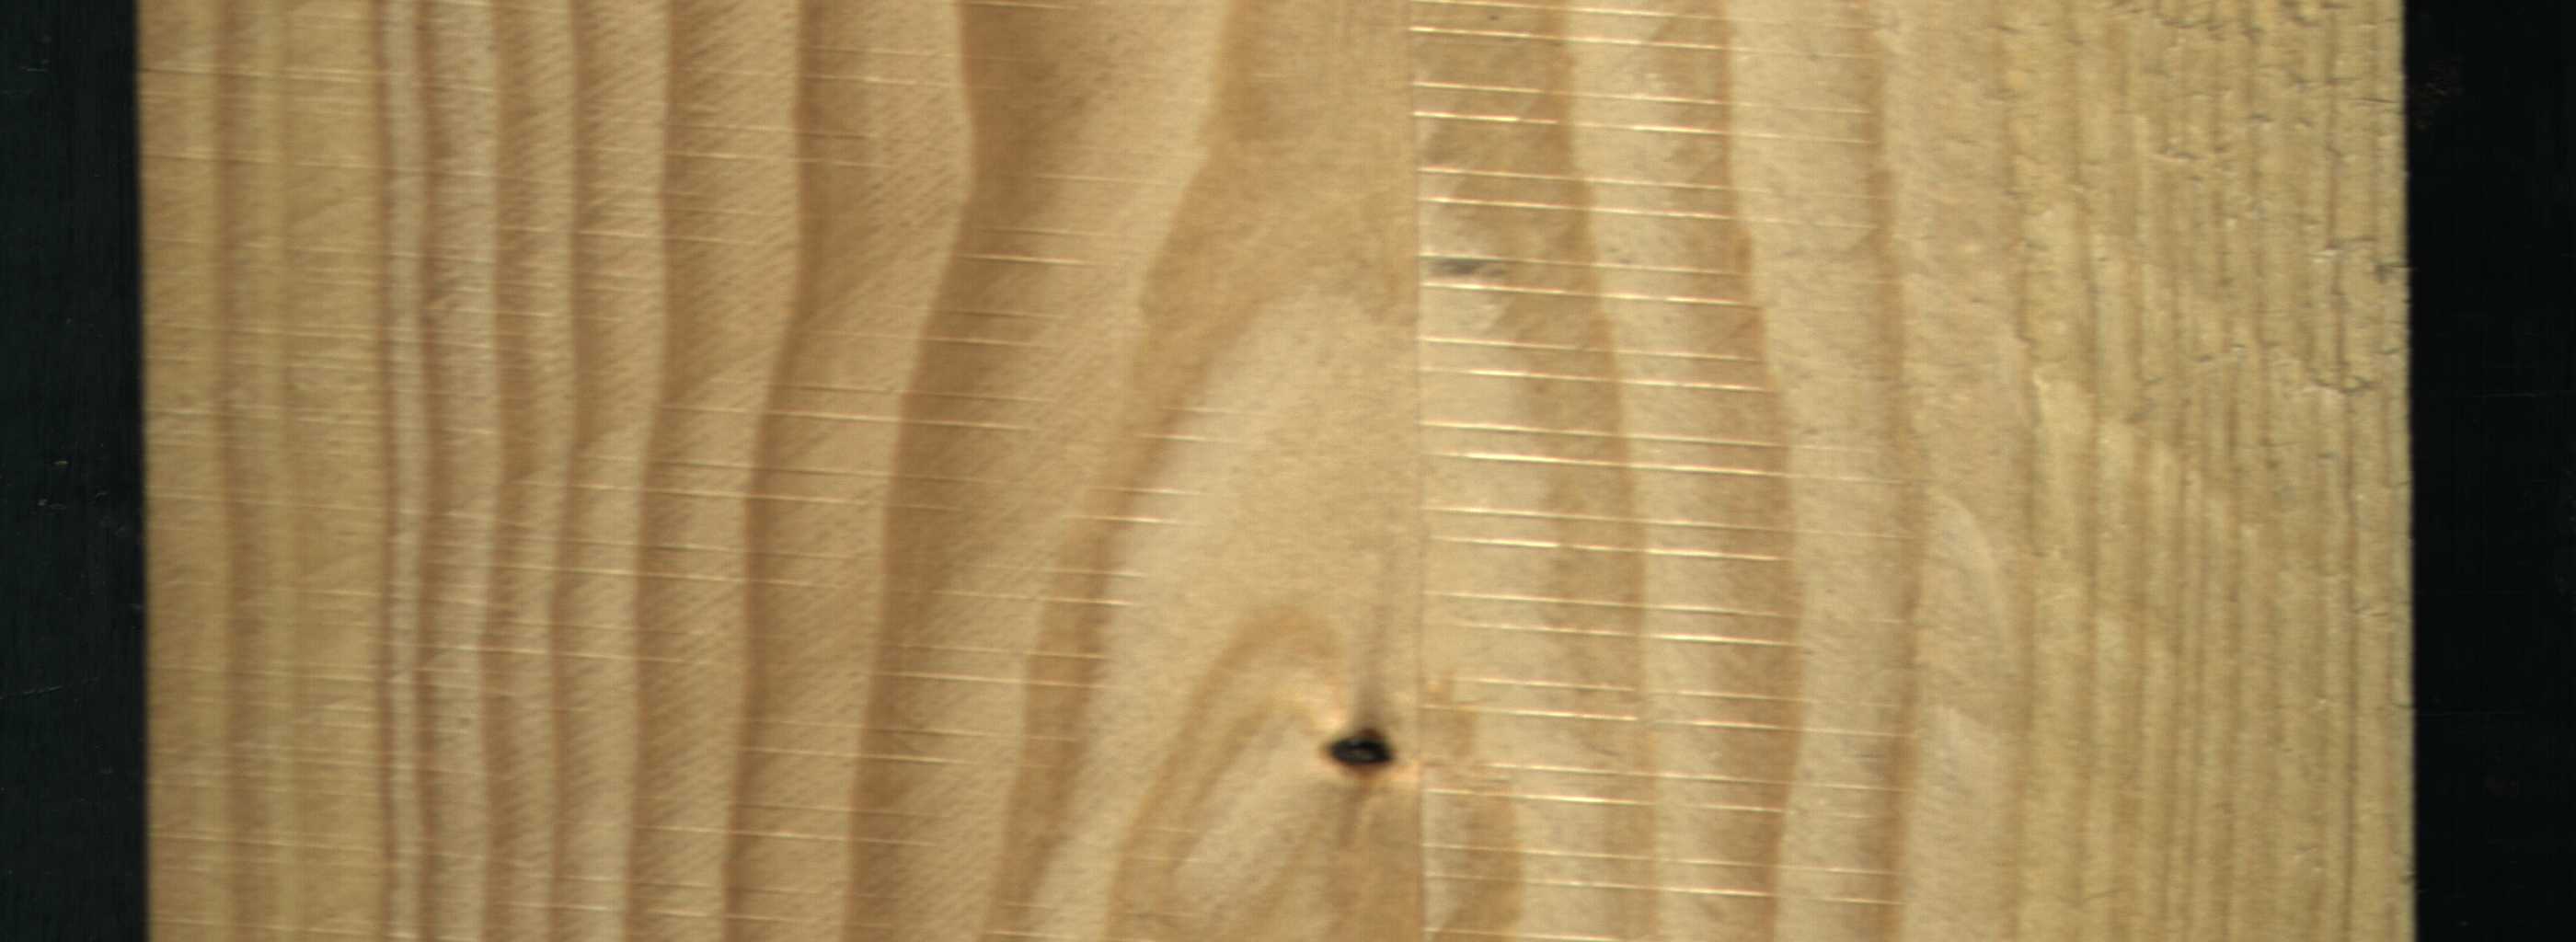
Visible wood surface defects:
Dead_Knot